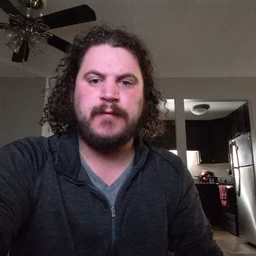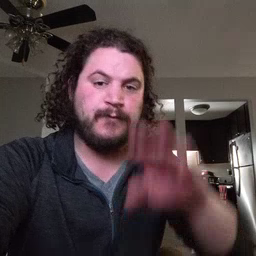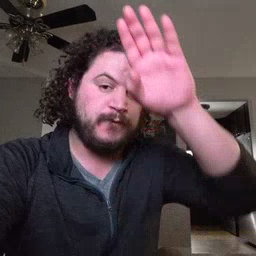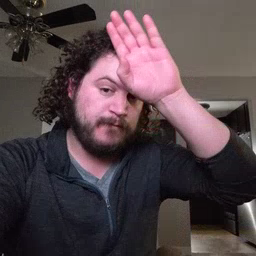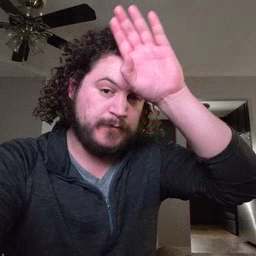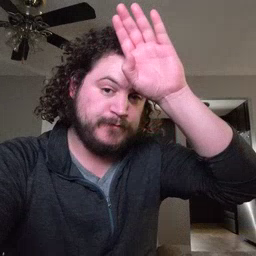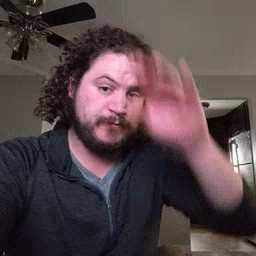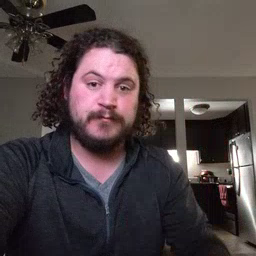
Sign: fireman